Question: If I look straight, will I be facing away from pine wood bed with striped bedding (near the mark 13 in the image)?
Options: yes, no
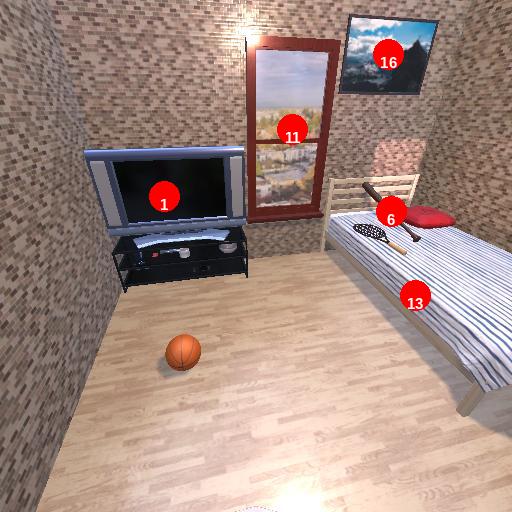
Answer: yes